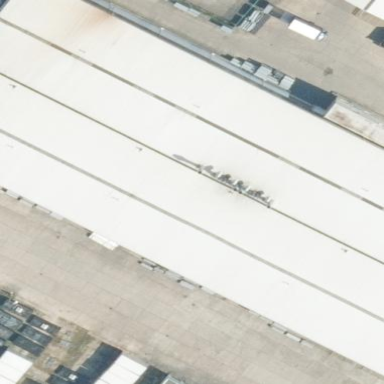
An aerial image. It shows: Industrial building.